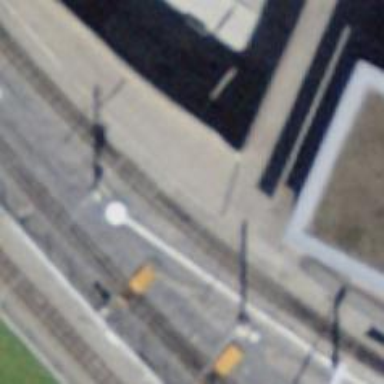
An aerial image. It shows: Narrow-gauge railway siding with 1 track. The track is electrified with contact line.